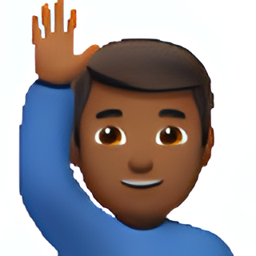
Name: man raising hand type 5
Emoji: 🙋🏾‍♂️
Group: People & Body
Sub-group: person-gesture